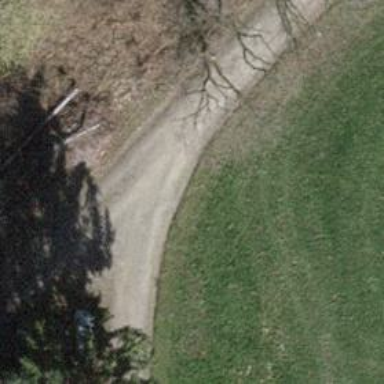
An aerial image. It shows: Track with fine gravel surface of grade2.